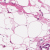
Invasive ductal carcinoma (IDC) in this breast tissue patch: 0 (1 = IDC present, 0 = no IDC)